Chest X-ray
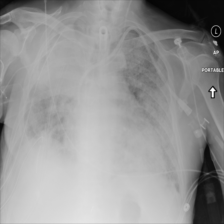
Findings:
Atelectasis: negative
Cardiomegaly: negative
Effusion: negative
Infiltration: negative
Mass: negative
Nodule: negative
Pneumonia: negative
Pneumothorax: negative
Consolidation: negative
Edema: negative
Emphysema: negative
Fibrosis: negative
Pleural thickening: negative
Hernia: negative